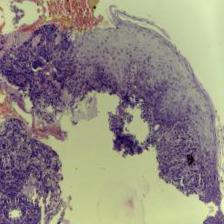
Diagnosis: OSCC